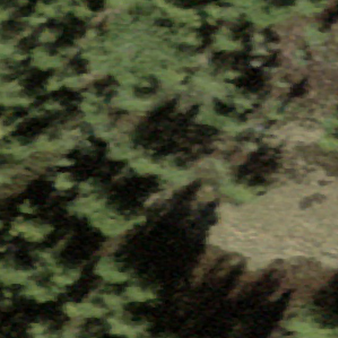
Label: other